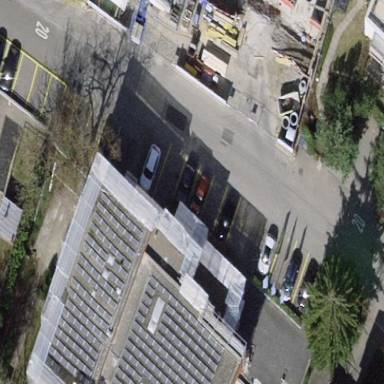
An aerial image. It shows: Street-side parking area.